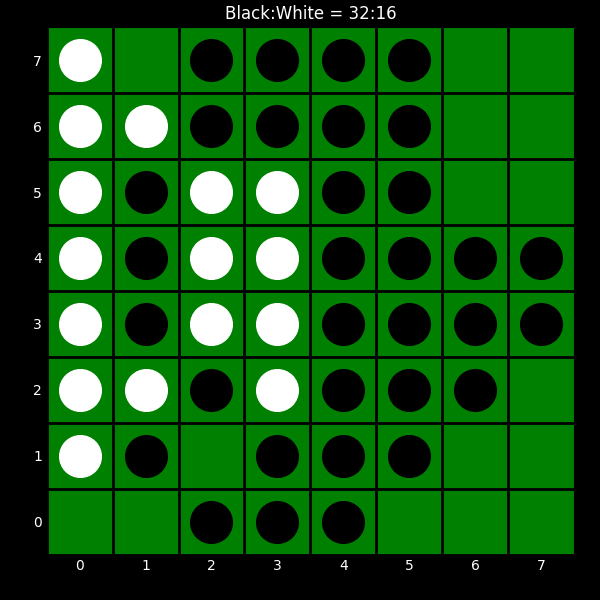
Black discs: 32
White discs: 16